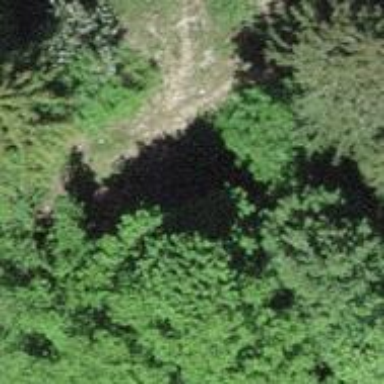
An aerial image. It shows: Unpaved track with grade4 tracktype.